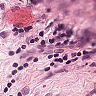
Metastatic tissue present: yes